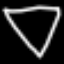
Label: diamond